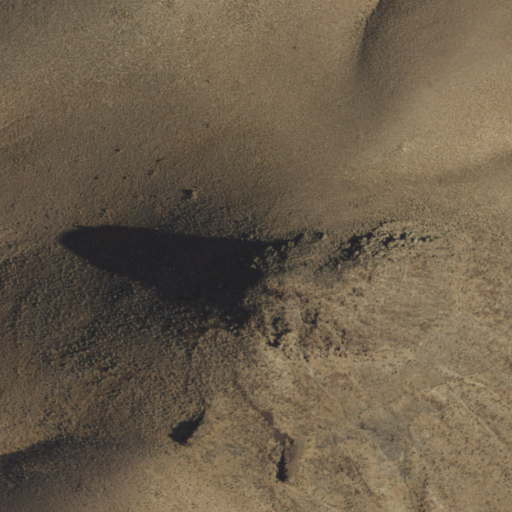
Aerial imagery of mountain in Nevada named Black Knob containing only shrub